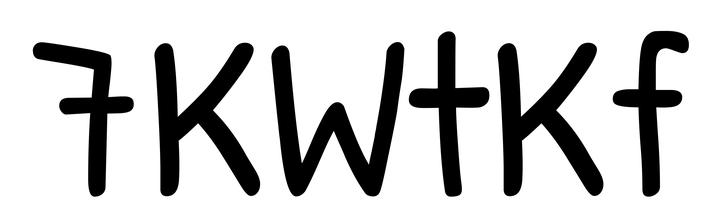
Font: PatrickHand-Regular